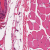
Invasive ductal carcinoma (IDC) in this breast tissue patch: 0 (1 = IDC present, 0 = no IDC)